Question: I want to create notification like here:

Red circle = icon which is always visible. Blue circle = icon that is visible only when you expand.
How do I make such a red circle notification?
must I create 100 images or can I use custom notification like text? Can i join two images together?
I found this:
<URL>
<URL>
But I still don't know how to create this red circle. With this i know how to create blue circle but this I don't need. I am not creating battery!
Any ideas?
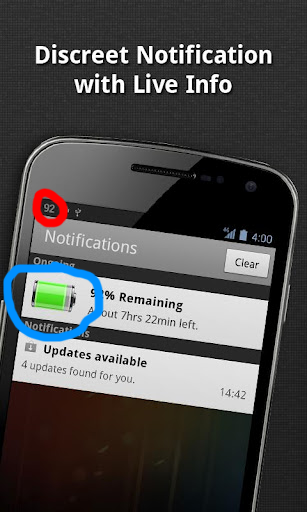
Answer: The only text that you can put in the notification area/status bar ("red circle") is ticker text, which disappears after it's displayed (setTicker). The purpose of that area is to remind users that a notification is outstanding, using the small icon (setSmallIcon). You make 100 different icons, one for each percentage, but then you would not be using Android's standard design guidelines for notifications.
I suggest that if you want a battery indicator, use 5 battery icons. One icon would be a "full" battery, along with 1 each for 75%, 50%, 25%, and "very low" (in red). I suspect that most users don't need to see how much battery they have left in the status bar. You can then show the exact numbers and estimated time remaining in the full notification.